Question: I am trying to use webkit's support for CSS3 'transform: matrix3d(<matrix>)' to create a 'falling card' effect. (The only target for the output of this is Chrome)
The end effect should transition through the 4 stages below and end up as just a horizontal line:

Here is the CSS I have now:
'''
#test {
margin: auto auto;
height: 200px;
width: 200px;
border:1px solid black;
background-color: lightblue;
-webkit-perspective: 1000;
-webkit-transform-origin: 50% 100%;
-webkit-transform-style: preserve-3d;
-webkit-animation-name: flip-card;
-webkit-animation-duration: 1s;
-webkit-animation-iteration-count: infinite;
-webkit-animation-timing-function: linear;
-webkit-box-shadow: 0px 5px 20px rgba(0, 0, 0, 0.5);
}
@-webkit-keyframes flip-card {
0% {-webkit-transform: ;}
100% {-webkit-transform:
matrix3d(1, 0, 0, 0,
0, 1, 0, 0,
0, 0, 0, 0,
0, 0, 0.001, 1);}
}
'''
And the HTML is simple for testing:
'''
<body>
<div id="test">this div should fall forward...</div>
</body>
'''
The matrix3d in the above was based on reading <URL>, but it produces a shrinking square that flips around the x-axis defined by the bottom of the initial box.
I understand that CSS 2d matrix can only produce rectangles and parallelograms by transformation of a box and that irregular shapes need the matrix3d transform operation (<URL>, but I seem to only be able to produce rectangles and parallelograms.
I've looked around at some of the SO questions tagged with 'matrix' and 'transformation'. Most of them are not CSS based and I have not been able to get the transformation I want.
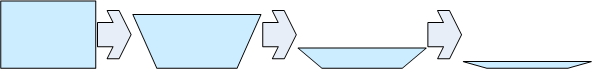
Answer: -webkit-perspective doesn't work in Chrome yet (just Safari), so this won't work (try your code in Safari). Also 3D transforms in Chrome, in general, are a bit iffy, and don't combine well with gradients, for one.
Also rotate3d(1, 0, 0, 90deg) works just as well as a matrix to accomplish what you're doing. The matrix notation is just a short way of combining 3D rotate, skew, move and origin into a single array. Since you're only rotating around the x-axis, you don't need to go to these lengths.
'''
webkit-transform: perspective(800) rotate3d(1, 0, 0, -90deg)
'''
Is exactly what you need.
Update:
Here is a <URL> with what you are looking for that works in both chrome and safari. Please note that its important to specify that the transform origin for the flip is the same as the origin for the perspective. Webkit-perspective origin specifies where the "camera" is in 3D space relative to any 3d transforms and it's easy to get unintuitive results if you're not careful.
2nd Update:
Perspective is now supported in all edge browsers (although firefox's anti-aliasing has little to recommend it (and needs -moz obviously))
3rd Update:
Updated the fiddle for cross browser for Firefox, IE and unprefixed.